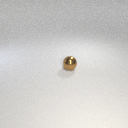
small brown metal sphere